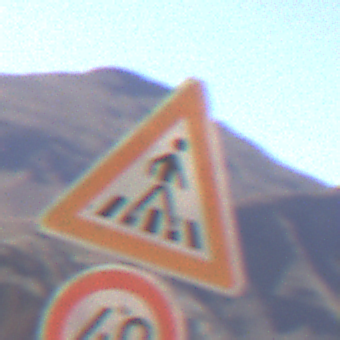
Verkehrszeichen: FussgaengerueberwegLinks
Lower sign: Geschwindigkeit40
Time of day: Midday
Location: Outdoor (Nature)
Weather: Clear
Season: NotSpecified
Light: Natural